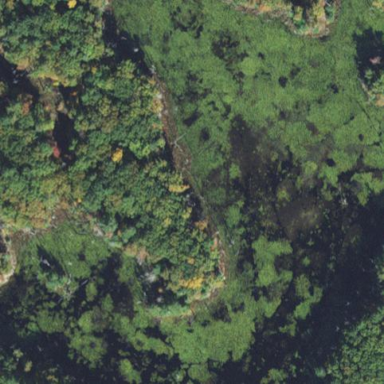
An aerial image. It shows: Pond surrounded by natural water.